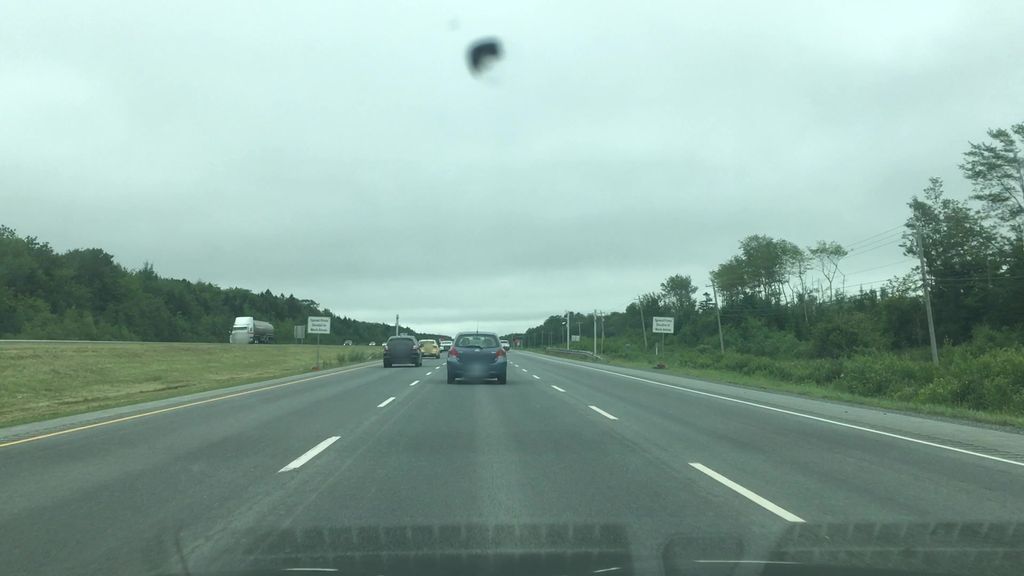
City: halifax